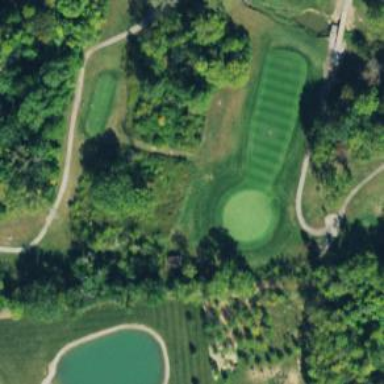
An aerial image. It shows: Golf hole.